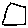
Label: square